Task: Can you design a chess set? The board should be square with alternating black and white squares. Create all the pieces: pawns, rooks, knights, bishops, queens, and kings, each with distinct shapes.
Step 2908:
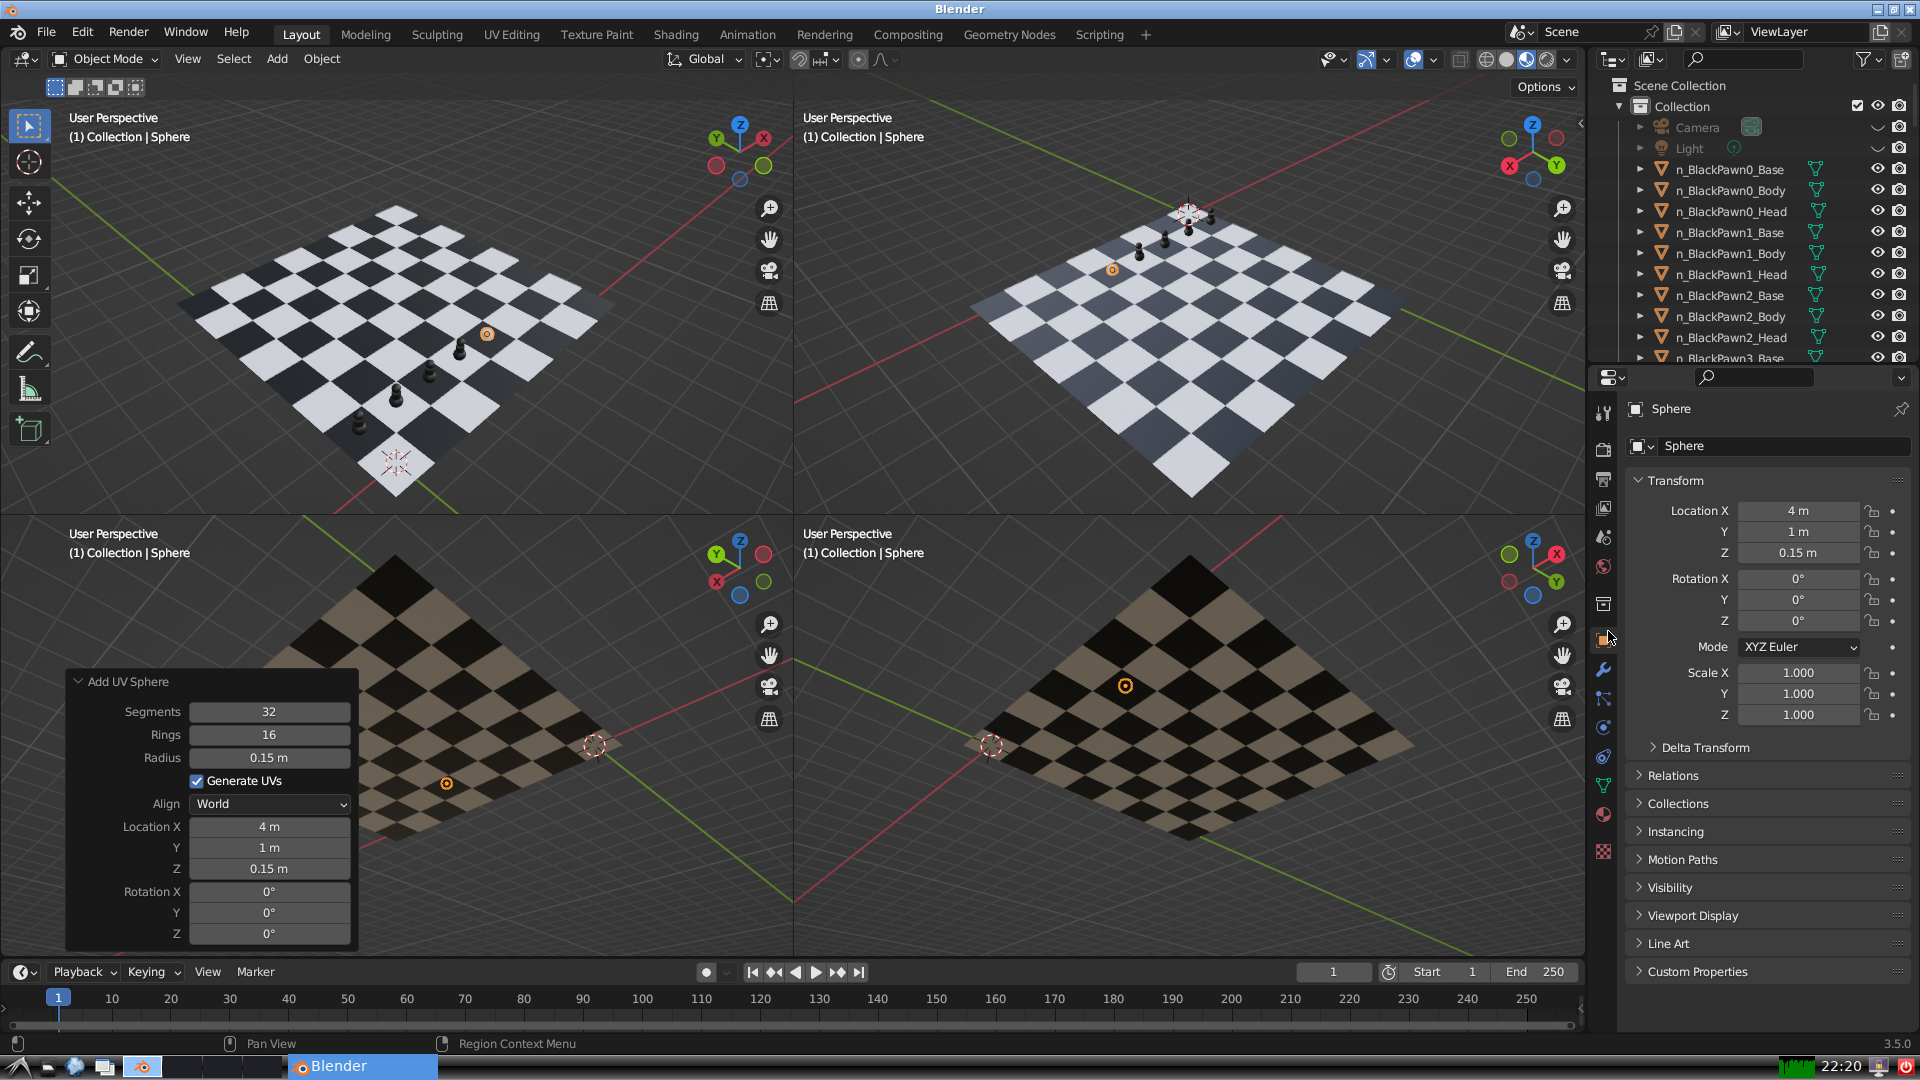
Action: {"mouse_move": [1732, 445]}